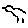
Label: bird